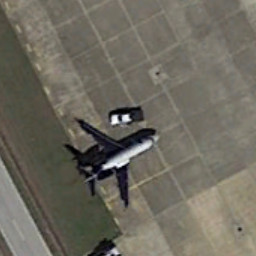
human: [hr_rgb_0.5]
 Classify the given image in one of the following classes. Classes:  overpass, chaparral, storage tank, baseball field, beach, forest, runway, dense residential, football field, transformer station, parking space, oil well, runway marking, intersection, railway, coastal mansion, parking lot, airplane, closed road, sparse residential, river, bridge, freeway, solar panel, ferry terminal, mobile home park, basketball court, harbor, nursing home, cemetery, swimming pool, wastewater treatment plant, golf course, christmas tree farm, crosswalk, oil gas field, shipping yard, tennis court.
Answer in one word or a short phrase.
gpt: airplane